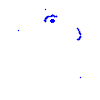
Particle: kaon